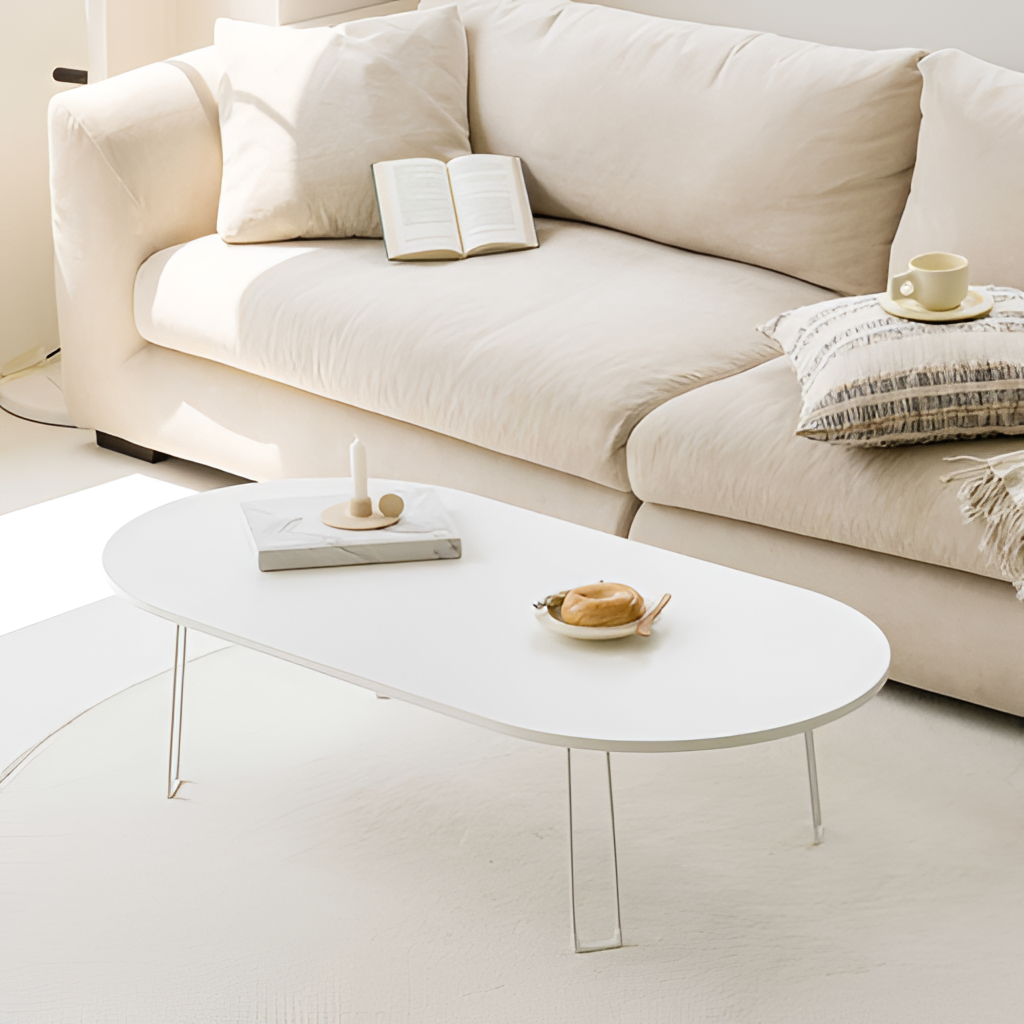
fabric sofa, living room, modern, cream paint wallpaper, with solid pattern, marble flooring, with tile mosaic pattern